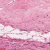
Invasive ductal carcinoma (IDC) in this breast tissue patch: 0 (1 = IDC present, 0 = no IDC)